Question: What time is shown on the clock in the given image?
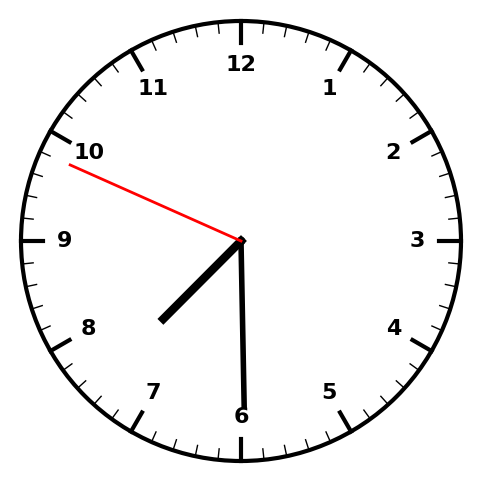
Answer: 07:29:49